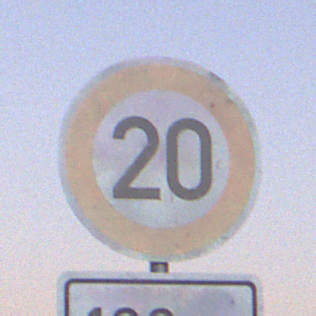
Verkehrszeichen: Geschwindigkeit20
Zusatzzeichen unten: Entfernungsangaben1
Umgebung: Outdoor, Nature
Tageszeit: Dusk
Wetter: Clear
Licht: Natural
Jahreszeit: NotSpecified
Kontrast: LowContrast